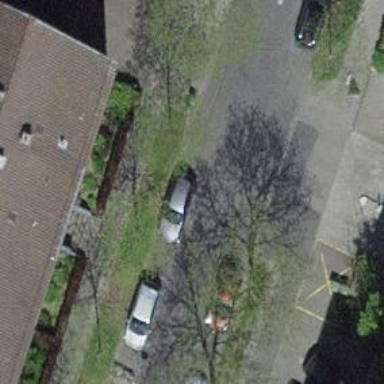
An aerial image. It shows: Residential road with asphalt surface. There is parallel parking on both sides of the road.